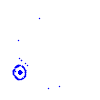
Particle: pion